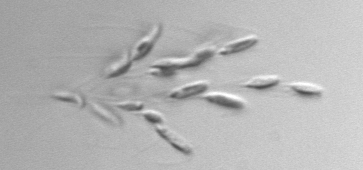
Label: Dinobryon